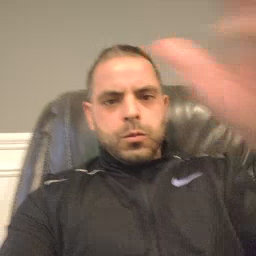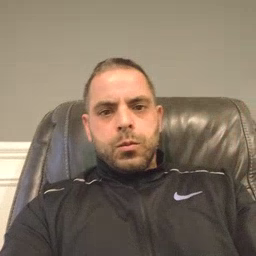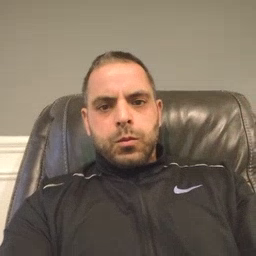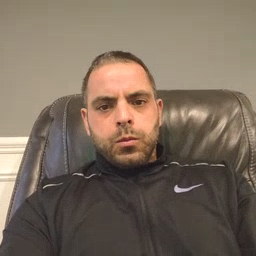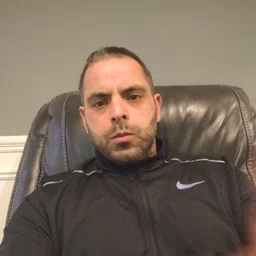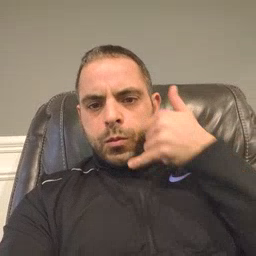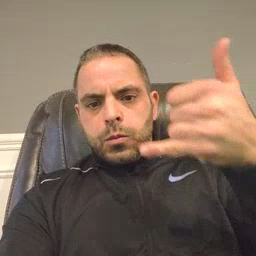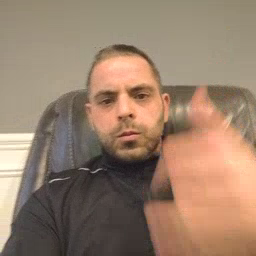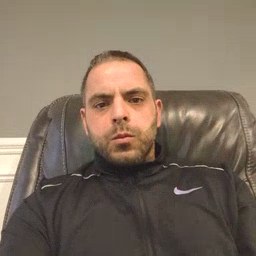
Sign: callonphone